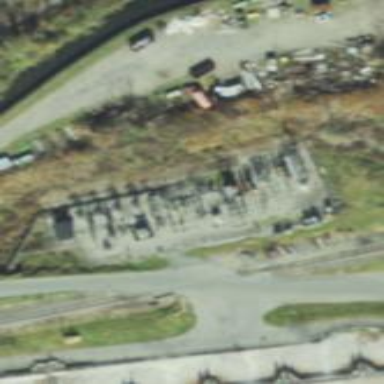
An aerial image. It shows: Power substation.